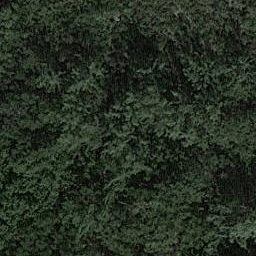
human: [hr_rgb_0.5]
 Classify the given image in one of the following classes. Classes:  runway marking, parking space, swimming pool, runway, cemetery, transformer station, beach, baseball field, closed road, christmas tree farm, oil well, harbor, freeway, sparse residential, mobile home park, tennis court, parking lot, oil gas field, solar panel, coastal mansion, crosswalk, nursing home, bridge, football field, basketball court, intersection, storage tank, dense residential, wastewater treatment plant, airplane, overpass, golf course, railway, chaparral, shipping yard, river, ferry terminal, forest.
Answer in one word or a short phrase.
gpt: forest